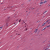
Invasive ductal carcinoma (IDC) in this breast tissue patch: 1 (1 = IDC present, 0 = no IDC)